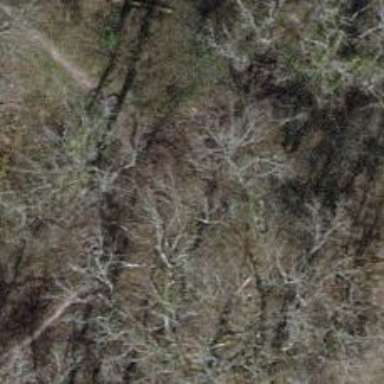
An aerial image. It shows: Bridleway.